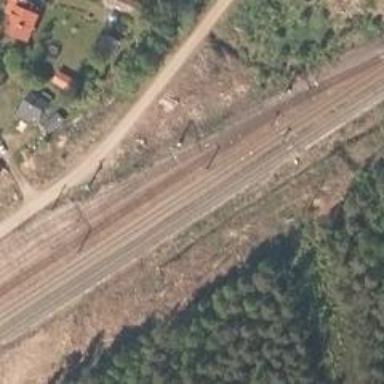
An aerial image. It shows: Railway siding with rails.